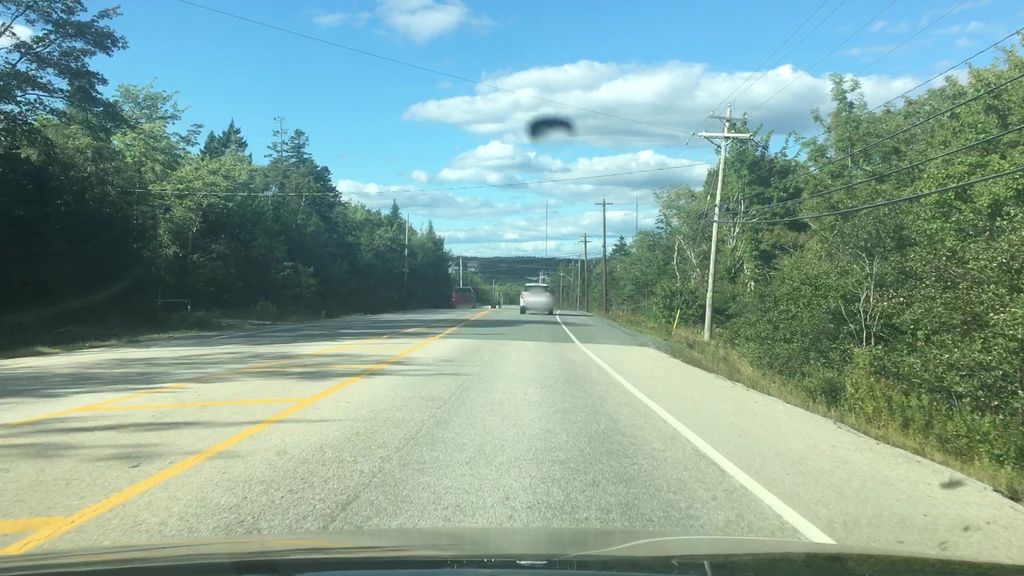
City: halifax